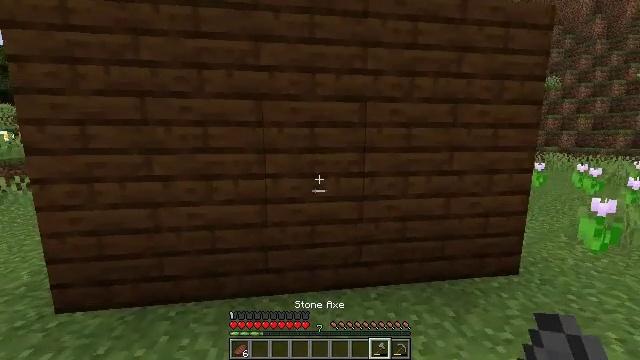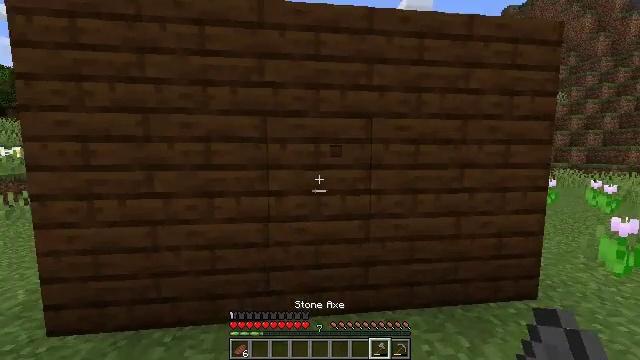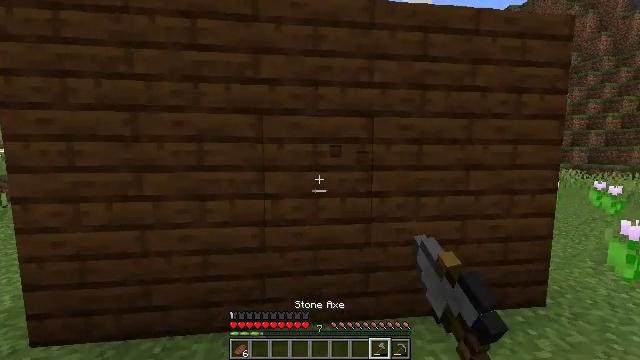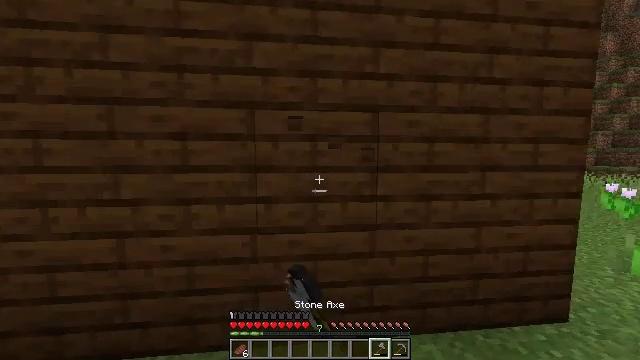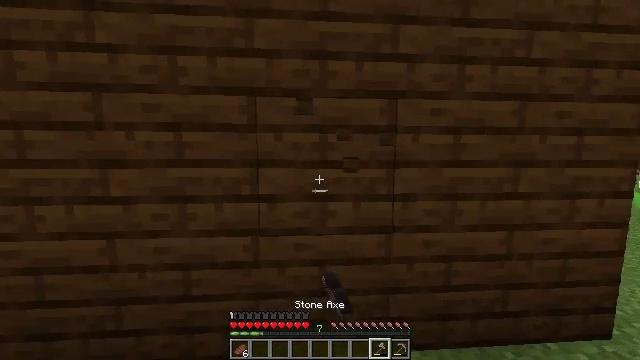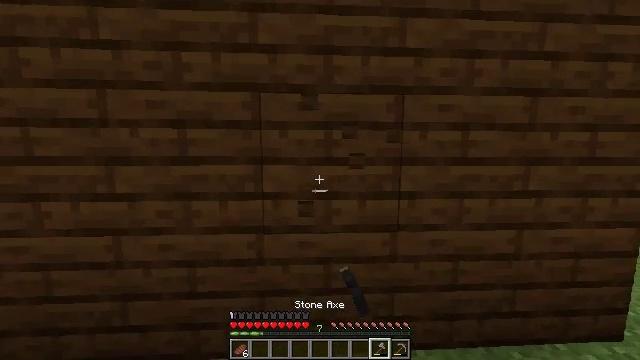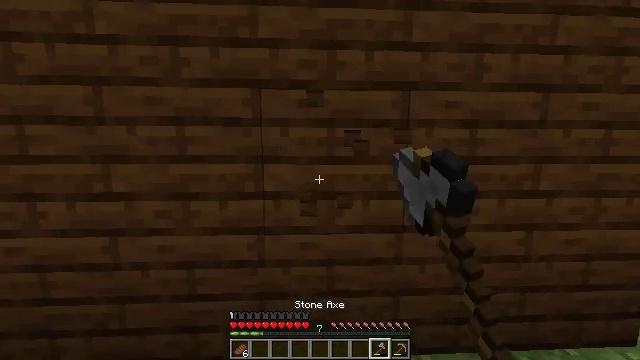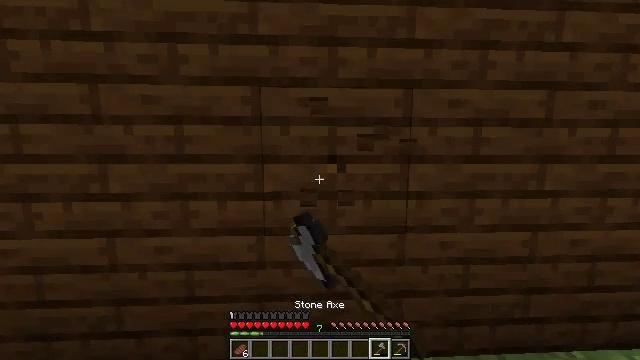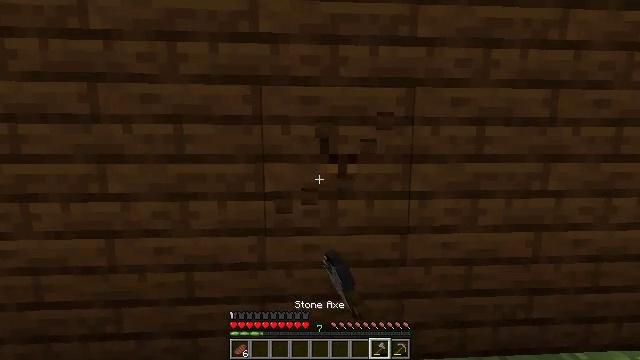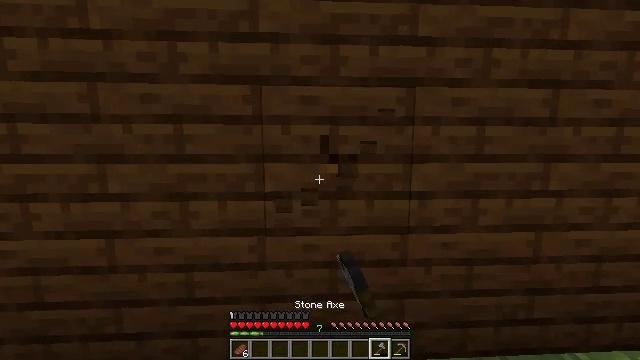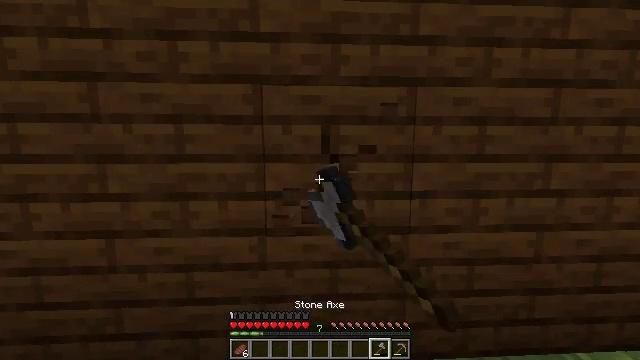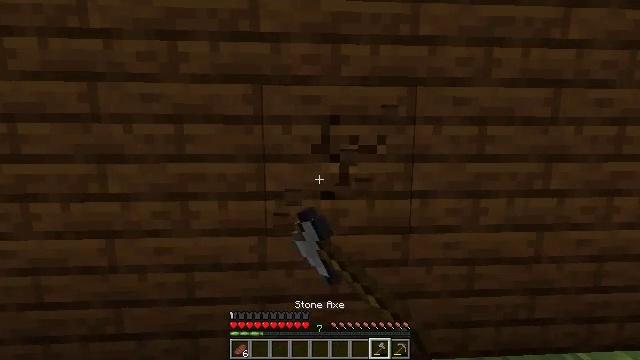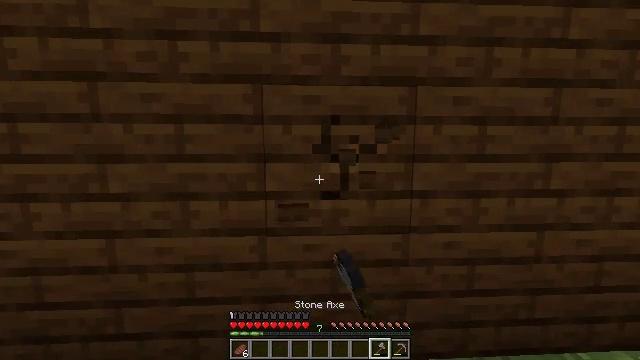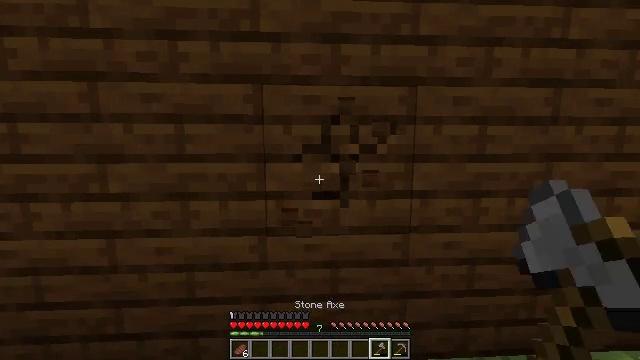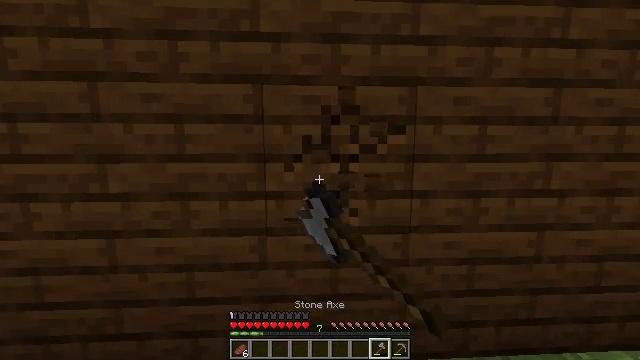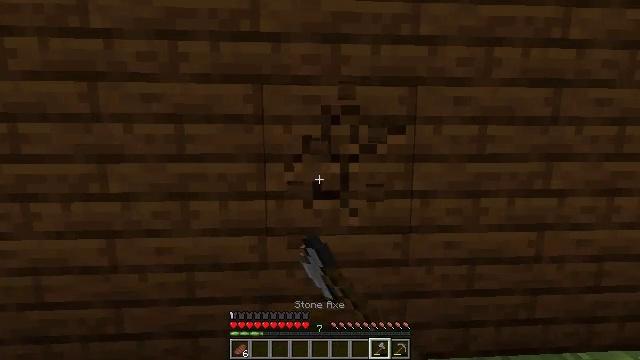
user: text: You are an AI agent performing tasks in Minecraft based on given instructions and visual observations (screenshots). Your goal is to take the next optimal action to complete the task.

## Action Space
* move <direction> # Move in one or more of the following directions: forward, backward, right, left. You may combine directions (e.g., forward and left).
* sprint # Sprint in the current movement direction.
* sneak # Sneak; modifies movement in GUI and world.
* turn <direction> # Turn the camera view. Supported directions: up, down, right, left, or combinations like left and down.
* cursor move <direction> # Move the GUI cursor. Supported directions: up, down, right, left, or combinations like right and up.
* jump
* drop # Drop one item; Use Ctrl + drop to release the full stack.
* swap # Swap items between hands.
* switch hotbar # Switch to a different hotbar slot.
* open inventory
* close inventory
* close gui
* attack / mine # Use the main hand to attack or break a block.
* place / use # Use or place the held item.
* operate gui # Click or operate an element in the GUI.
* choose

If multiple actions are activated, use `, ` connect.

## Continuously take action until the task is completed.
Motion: motion action
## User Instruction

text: Break the existing dark oak planks.
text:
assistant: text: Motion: move forward, turn left and up, attack / mine
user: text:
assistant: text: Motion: move forward, attack / mine
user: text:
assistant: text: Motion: move forward, attack / mine
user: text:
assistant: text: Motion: turn left and down, attack / mine
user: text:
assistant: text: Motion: turn left, attack / mine
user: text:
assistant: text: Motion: attack / mine
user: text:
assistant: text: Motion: attack / mine
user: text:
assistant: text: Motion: attack / mine
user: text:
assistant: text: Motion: attack / mine
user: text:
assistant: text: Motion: attack / mine
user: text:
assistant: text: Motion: attack / mine
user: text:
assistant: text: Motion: attack / mine
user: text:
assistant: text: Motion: attack / mine
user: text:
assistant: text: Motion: attack / mine
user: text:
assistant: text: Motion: attack / mine
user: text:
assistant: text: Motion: attack / mine
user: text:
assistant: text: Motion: attack / mine
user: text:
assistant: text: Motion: attack / mine
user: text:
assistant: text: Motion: attack / mine
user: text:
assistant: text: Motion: attack / mine
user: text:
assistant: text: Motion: turn left, attack / mine
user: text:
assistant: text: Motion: attack / mine
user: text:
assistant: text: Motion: attack / mine
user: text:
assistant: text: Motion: attack / mine
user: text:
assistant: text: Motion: move forward and move right, turn down, attack / mine
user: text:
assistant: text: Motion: move forward and move right, turn left and down, attack / mine
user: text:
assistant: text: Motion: turn left and down, attack / mine
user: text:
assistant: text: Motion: turn left and down, attack / mine
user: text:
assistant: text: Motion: attack / mine
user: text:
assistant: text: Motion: turn left, attack / mine